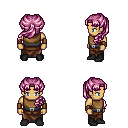
a pixel art fantasy rpg character, male body template, human, tanned skin, leather chest armor, robe skirt, pink princess hairstyle, leather bracers, black shoes, four views (front, back, left, right), 2x2 character sprite sheet, small pixel art, hard edges, no anti-aliasing